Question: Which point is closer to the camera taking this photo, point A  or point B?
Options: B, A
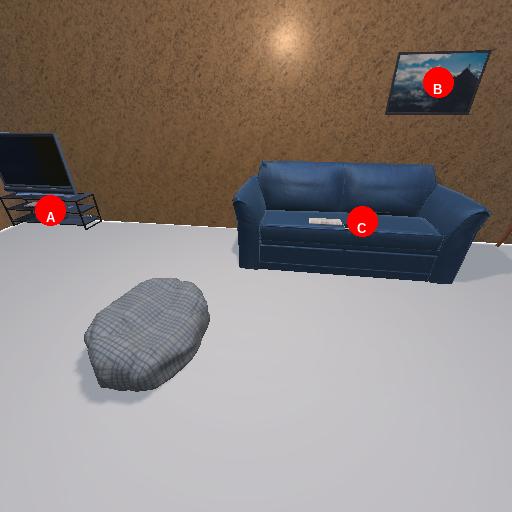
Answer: B